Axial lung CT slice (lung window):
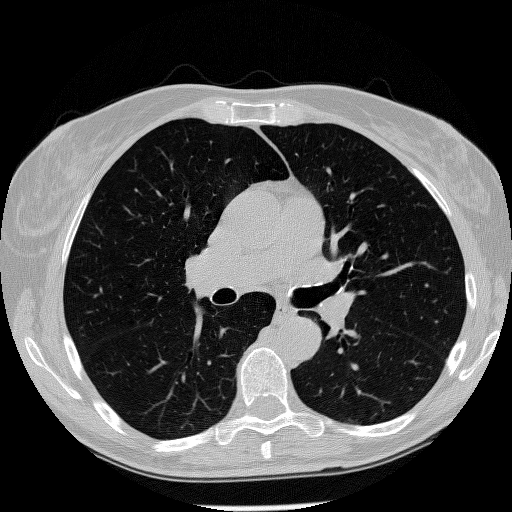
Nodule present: no